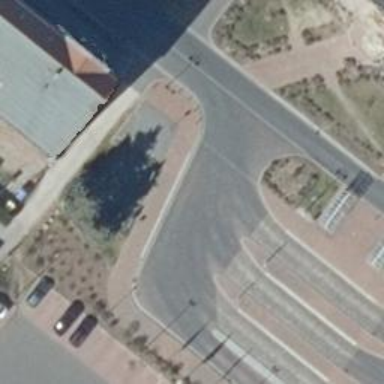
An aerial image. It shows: Public transport stop position.